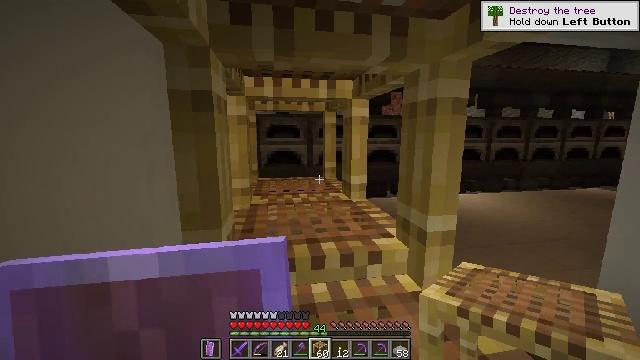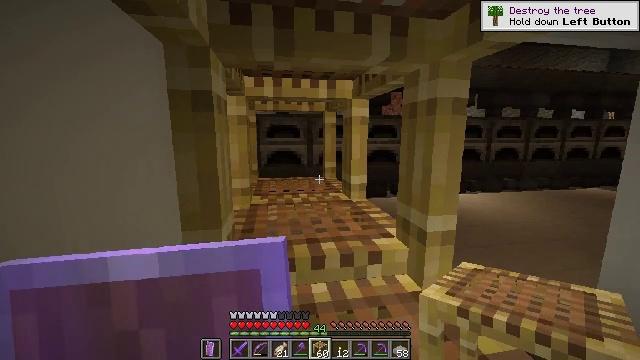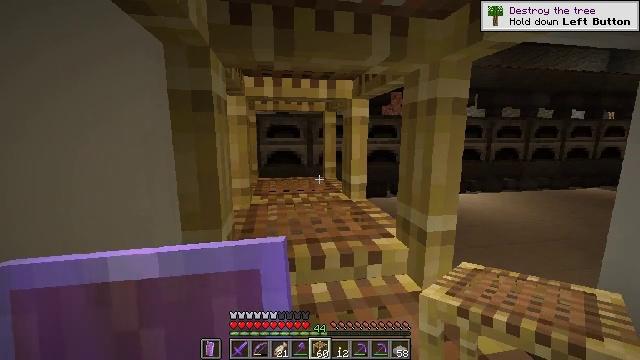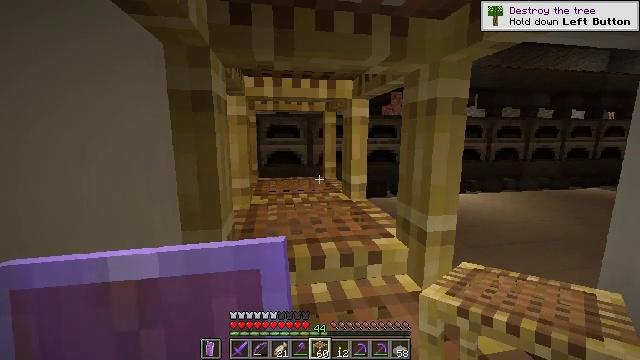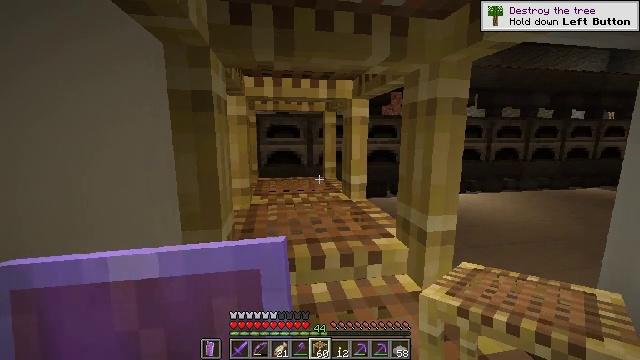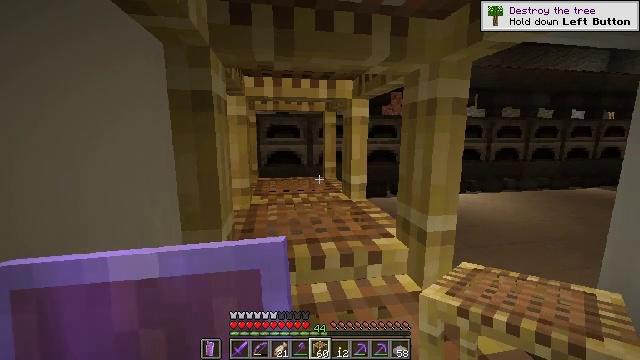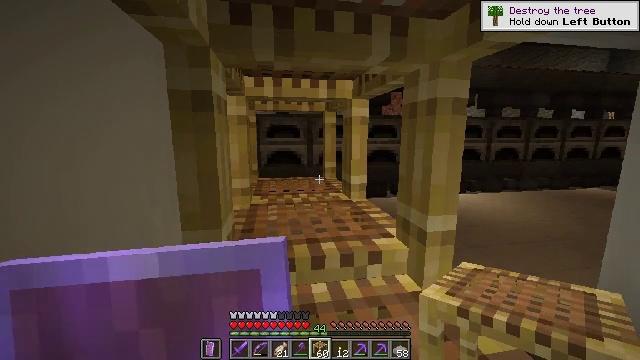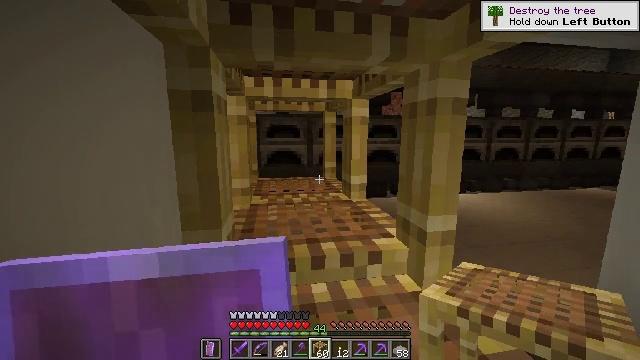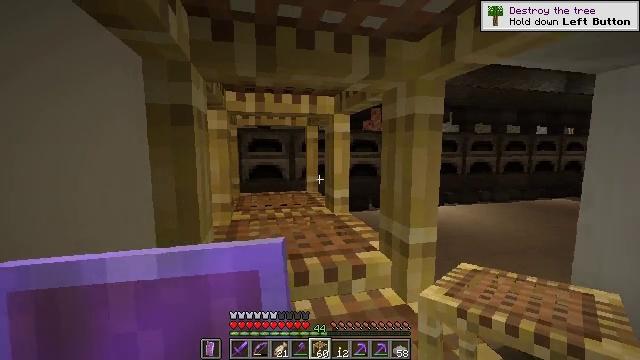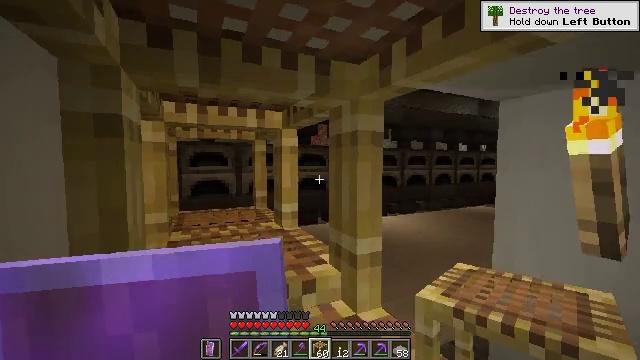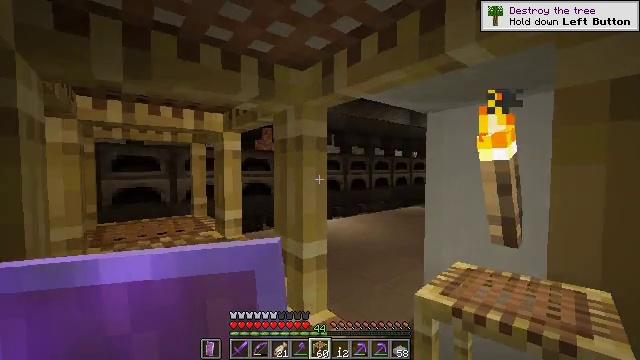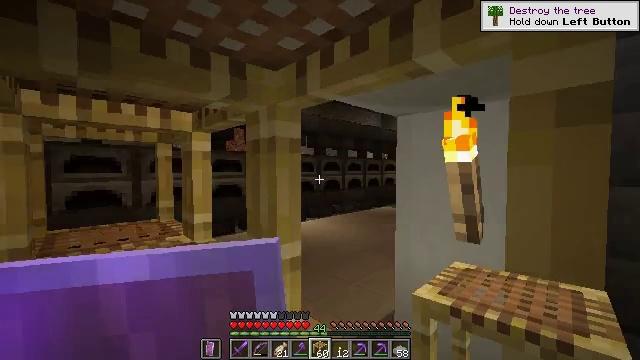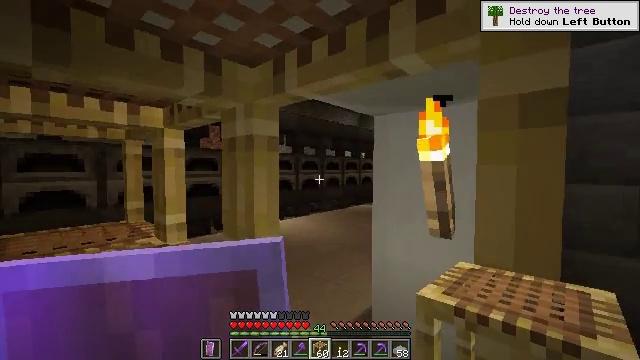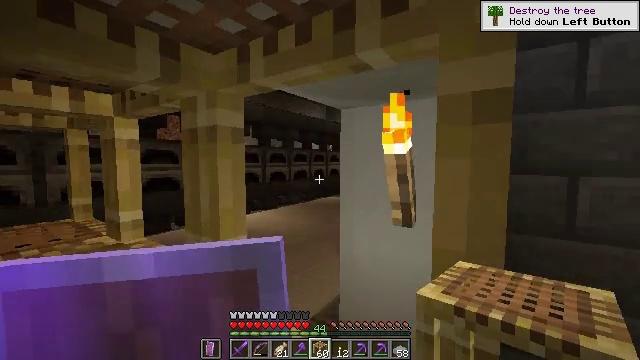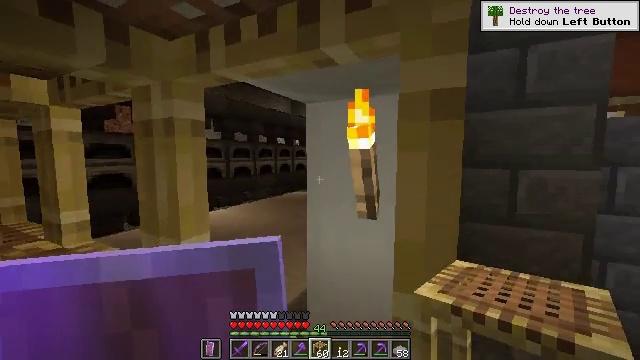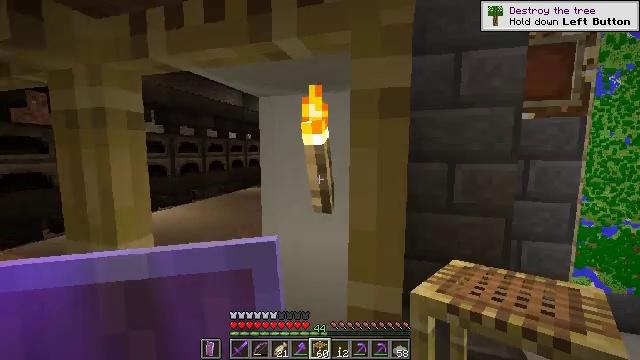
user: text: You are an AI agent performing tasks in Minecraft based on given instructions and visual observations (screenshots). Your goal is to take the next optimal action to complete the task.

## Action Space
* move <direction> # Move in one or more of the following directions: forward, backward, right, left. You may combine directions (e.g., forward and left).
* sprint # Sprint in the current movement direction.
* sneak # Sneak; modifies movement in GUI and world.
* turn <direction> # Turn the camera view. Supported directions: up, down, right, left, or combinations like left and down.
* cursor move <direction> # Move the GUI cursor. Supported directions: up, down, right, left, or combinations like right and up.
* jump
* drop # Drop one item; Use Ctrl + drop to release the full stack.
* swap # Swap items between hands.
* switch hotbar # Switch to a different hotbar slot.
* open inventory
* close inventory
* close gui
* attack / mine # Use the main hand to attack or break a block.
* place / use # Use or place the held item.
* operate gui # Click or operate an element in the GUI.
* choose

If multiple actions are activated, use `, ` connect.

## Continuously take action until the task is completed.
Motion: motion action
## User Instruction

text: Dismantle the scaffolding.
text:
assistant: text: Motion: no_op
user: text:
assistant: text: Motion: no_op
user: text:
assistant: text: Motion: no_op
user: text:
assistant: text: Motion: no_op
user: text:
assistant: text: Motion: no_op
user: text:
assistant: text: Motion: no_op
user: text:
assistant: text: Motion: no_op
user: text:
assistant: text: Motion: turn right and up
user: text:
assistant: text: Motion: turn right and up
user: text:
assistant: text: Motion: turn right and up
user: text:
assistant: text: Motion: turn right
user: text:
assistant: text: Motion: turn right
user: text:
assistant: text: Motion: turn right and down
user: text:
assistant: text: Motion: turn right and down
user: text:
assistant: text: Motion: turn right and down
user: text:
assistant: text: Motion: turn right
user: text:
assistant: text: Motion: turn right
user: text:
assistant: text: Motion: turn right
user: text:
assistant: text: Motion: turn right
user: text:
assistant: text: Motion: turn right
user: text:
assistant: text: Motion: turn right
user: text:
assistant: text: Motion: no_op
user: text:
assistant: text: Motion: no_op
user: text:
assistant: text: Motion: no_op
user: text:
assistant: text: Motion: turn left
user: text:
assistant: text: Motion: turn left
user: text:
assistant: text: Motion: turn left
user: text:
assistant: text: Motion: turn left
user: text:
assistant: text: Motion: turn left
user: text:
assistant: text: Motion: no_op